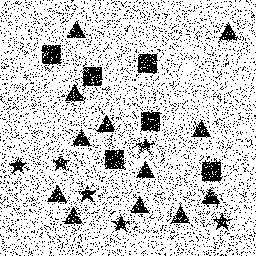
Squares: 6
Triangles: 12
Stars: 6
Total shapes: 24